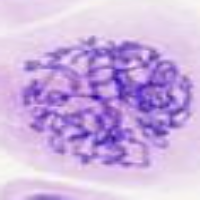
Label: prophase